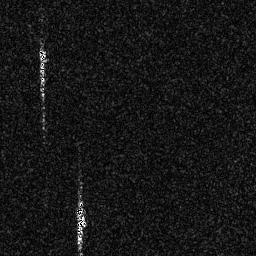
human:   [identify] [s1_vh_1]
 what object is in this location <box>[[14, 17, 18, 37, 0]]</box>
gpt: <ref>1 medium ship at the top left</ref>